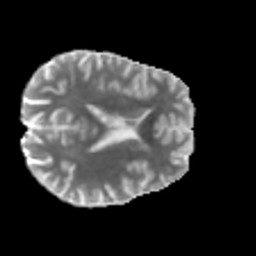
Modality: MD
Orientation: axial
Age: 25
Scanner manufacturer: philips
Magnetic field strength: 3 T
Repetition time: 8.6 s
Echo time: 0.127 s